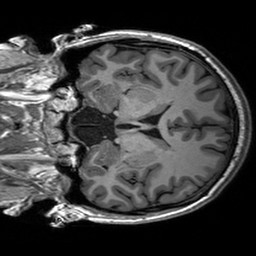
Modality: T1w
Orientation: coronal
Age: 21
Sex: female
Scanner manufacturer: siemens
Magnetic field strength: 3 T
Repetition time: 2.53 s
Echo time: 0.00227 s